RGB frame:
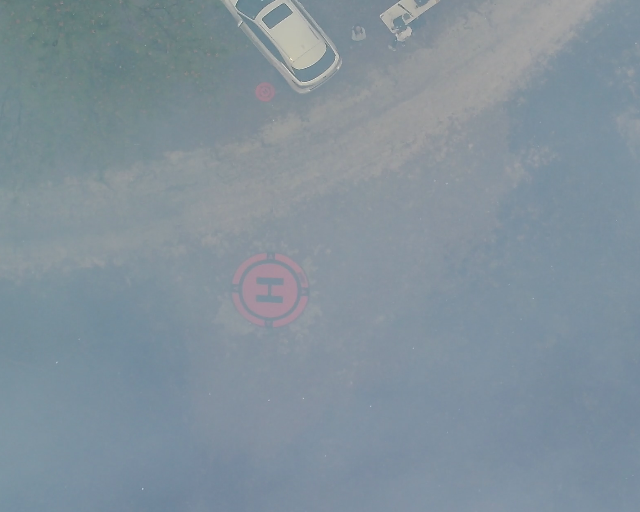
Thermal frame:
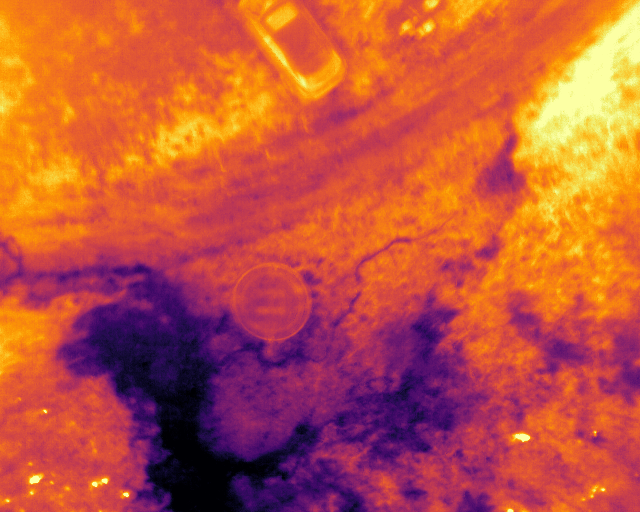
Captured: 2026-02-26 03:11:58
Pixels at or above 80 °C: 9 (fraction of frame: 2.74658203125e-05)